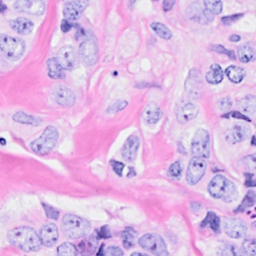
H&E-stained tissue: Breast